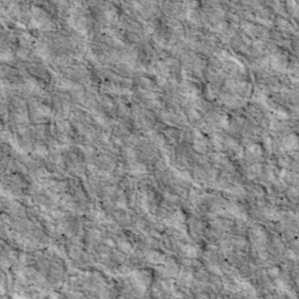
Label: non_frost